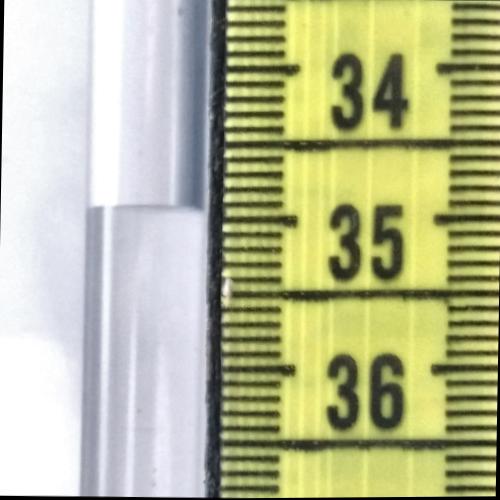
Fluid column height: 34.9 cm